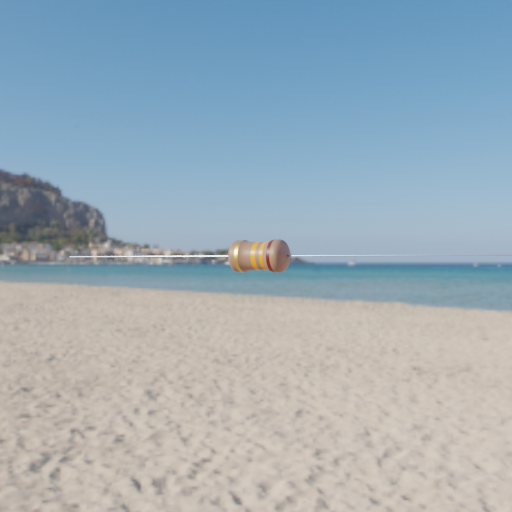
Resistor colour bands (in order): gold, orange, orange, brown